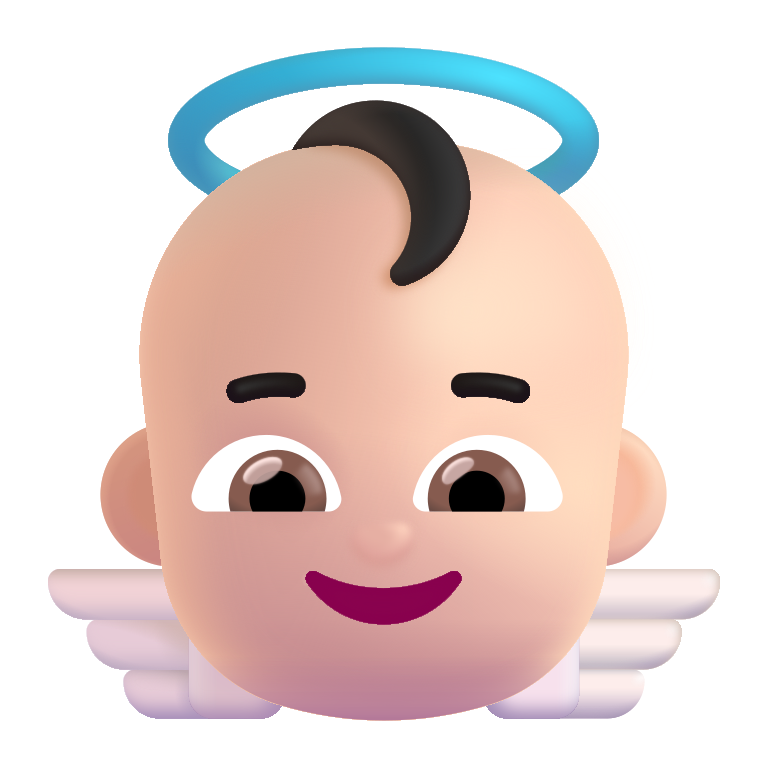
baby angel color light